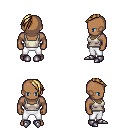
a pixel art fantasy rpg character, male body template, human, dark skin, white pirate shirt, white pants, blonde long mohawk hairstyle, metal boots, four views (front, back, left, right), 2x2 character sprite sheet, small pixel art, hard edges, no anti-aliasing